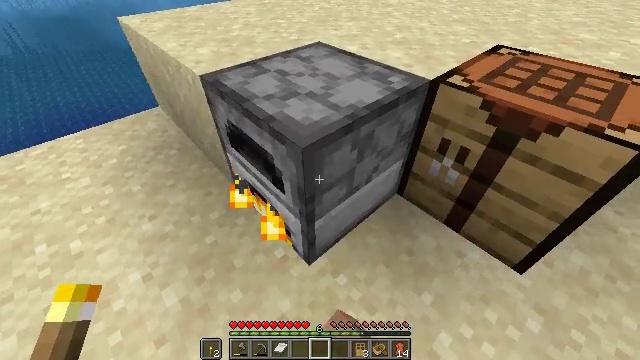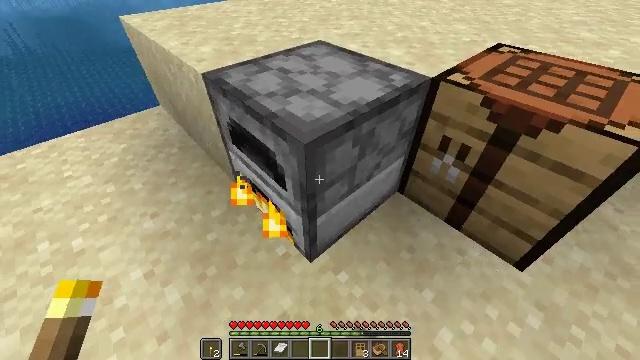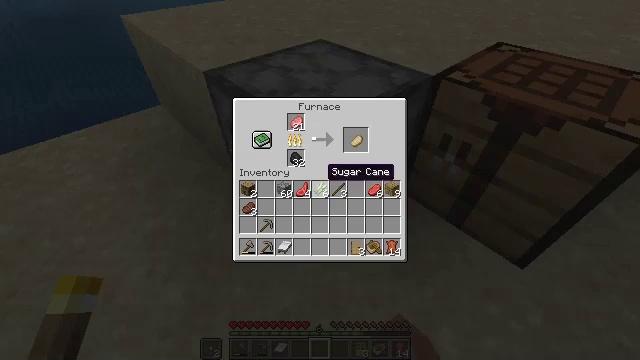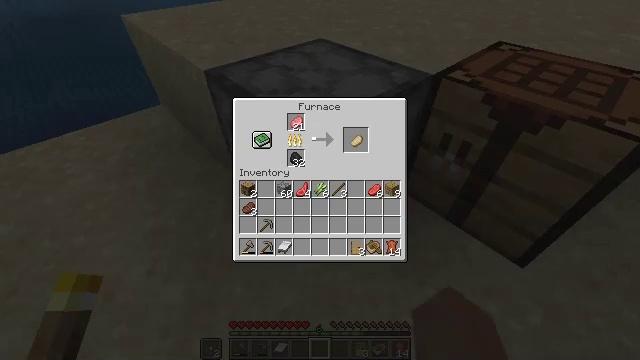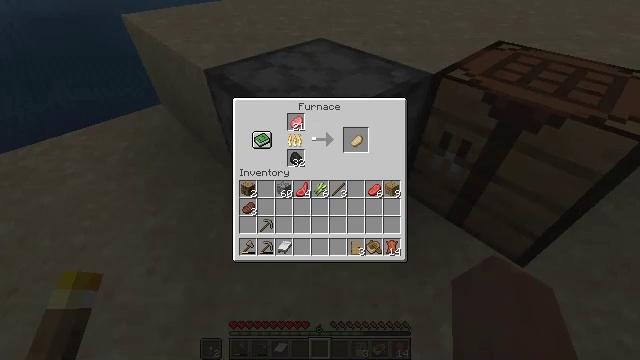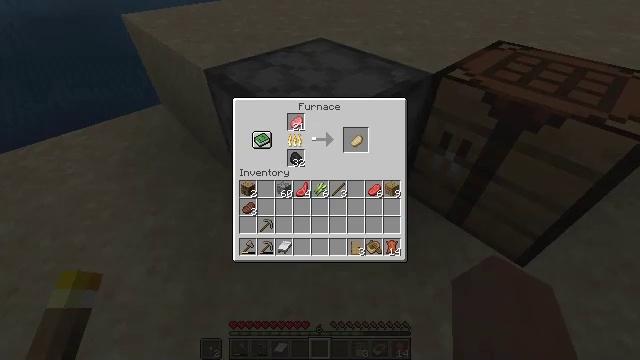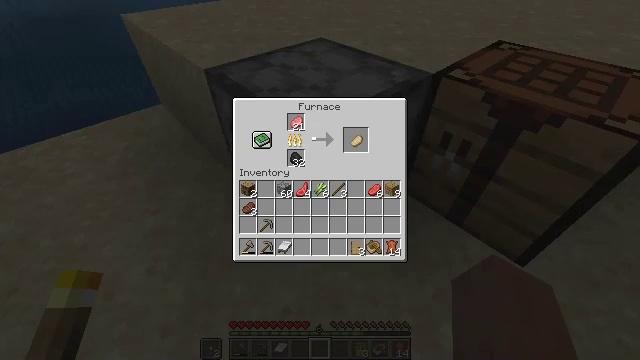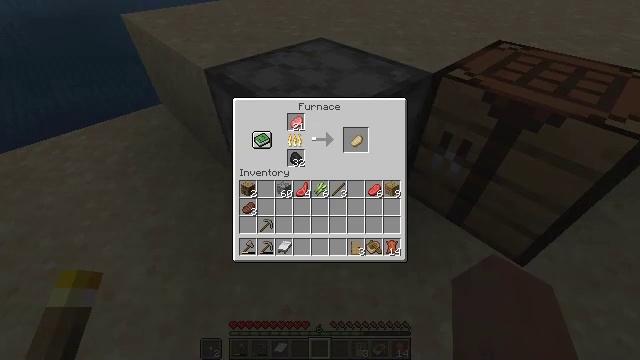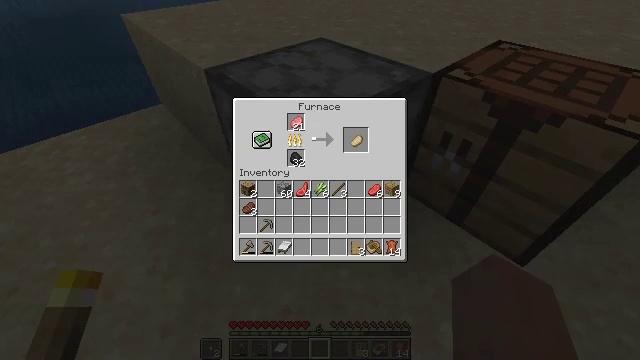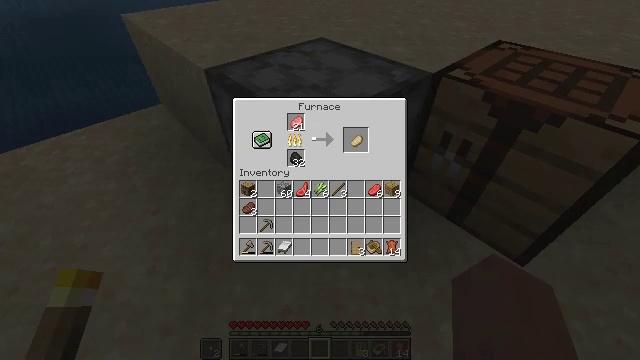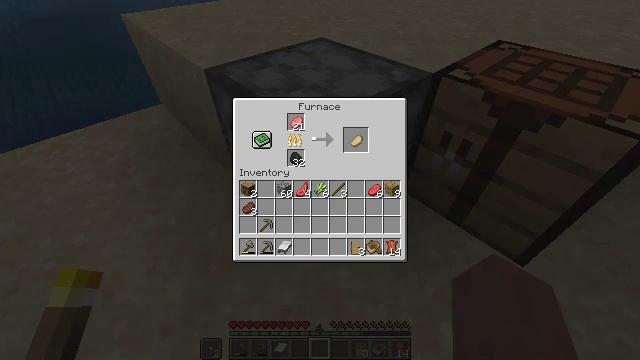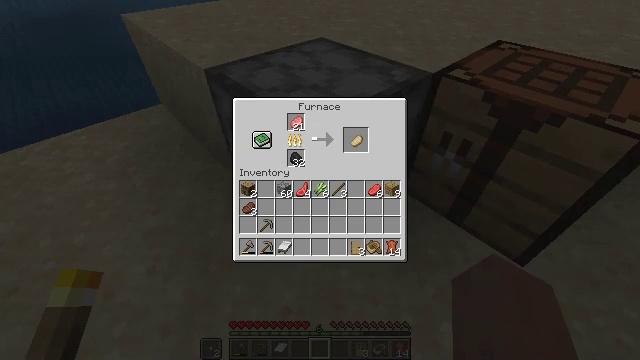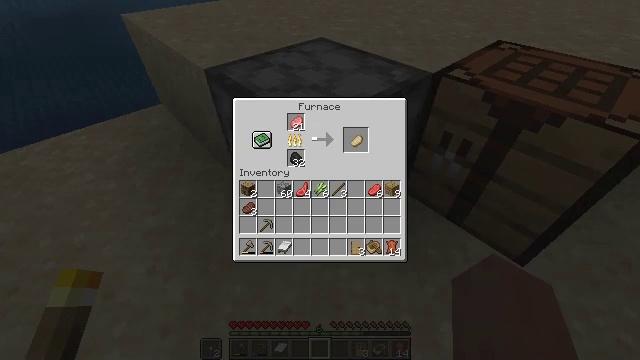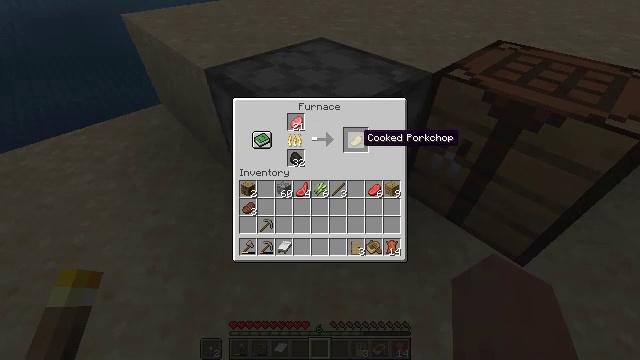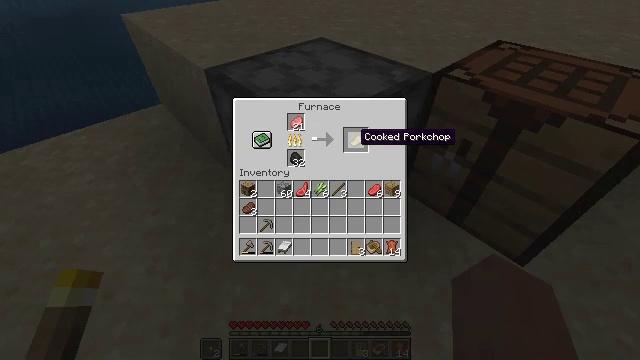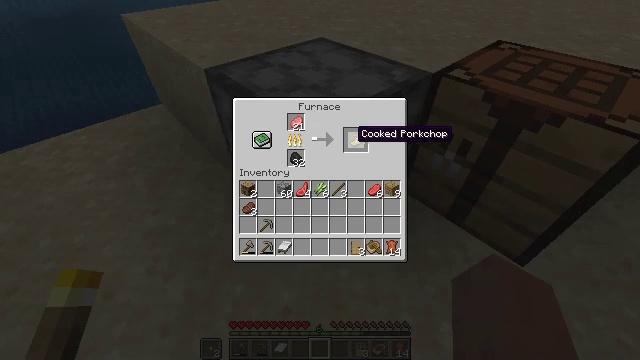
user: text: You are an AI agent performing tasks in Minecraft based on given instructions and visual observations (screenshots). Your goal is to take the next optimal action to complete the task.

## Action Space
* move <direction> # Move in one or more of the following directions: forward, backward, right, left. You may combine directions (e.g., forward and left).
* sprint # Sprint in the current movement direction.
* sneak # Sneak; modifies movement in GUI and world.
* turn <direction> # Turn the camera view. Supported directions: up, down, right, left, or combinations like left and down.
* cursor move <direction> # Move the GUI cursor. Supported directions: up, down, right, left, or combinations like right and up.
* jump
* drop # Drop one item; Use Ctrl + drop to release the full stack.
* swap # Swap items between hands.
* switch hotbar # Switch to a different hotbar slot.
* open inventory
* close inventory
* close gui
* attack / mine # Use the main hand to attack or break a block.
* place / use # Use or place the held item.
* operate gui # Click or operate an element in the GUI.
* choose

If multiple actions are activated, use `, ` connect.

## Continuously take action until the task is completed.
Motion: motion action
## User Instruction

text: Use the furnace to make a cooked porkchop.
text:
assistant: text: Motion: no_op
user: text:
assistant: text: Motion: open gui
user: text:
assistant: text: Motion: no_op
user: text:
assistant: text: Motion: no_op
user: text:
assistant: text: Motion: no_op
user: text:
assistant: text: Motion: no_op
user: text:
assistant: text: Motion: cursor move right
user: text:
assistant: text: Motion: cursor move right
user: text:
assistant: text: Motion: no_op
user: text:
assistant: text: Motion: no_op
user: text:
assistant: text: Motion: no_op
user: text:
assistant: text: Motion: no_op
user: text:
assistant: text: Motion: no_op
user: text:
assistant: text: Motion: no_op
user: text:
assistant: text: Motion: no_op
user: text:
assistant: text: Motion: no_op
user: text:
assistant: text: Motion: no_op
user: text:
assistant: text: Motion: no_op
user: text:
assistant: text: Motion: no_op
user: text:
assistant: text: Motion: no_op
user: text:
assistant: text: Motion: no_op
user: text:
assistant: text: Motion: no_op
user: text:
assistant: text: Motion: no_op
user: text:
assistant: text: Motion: no_op
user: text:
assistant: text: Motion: no_op
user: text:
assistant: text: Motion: cursor move down
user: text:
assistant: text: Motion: cursor move left and down
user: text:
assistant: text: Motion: cursor move left and down
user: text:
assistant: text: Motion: cursor move left
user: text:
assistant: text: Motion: cursor move left